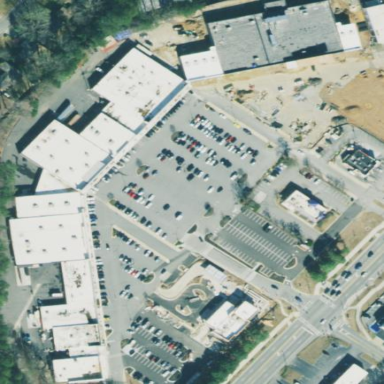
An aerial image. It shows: Supermarket located in building.